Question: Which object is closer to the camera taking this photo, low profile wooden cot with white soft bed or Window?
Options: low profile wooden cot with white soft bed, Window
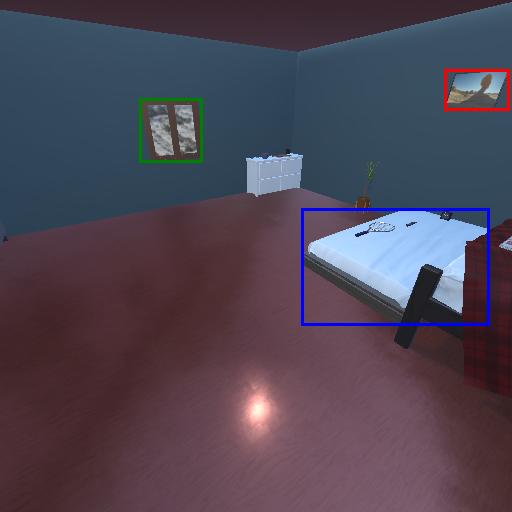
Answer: low profile wooden cot with white soft bed